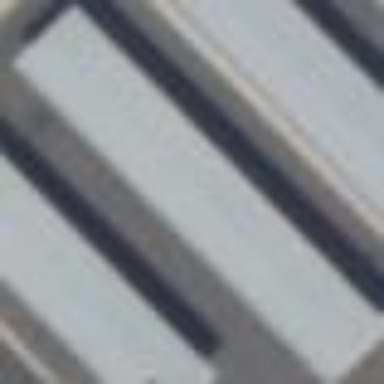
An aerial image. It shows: Carport building.